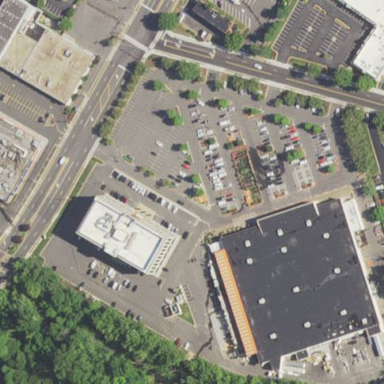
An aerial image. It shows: Retail area.